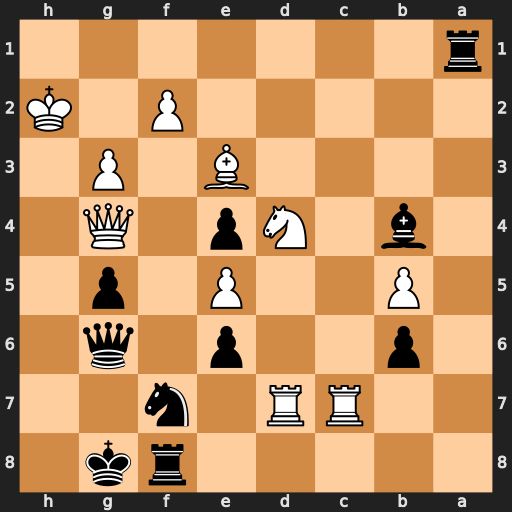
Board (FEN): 5rk1/2RR1n2/1p2p1q1/1P2P1p1/1b1Np1Q1/4B1P1/5P1K/r7
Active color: b
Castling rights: -
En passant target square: -
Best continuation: Qh7+ Qh3 Rh1+ Kxh1 Qxh3+